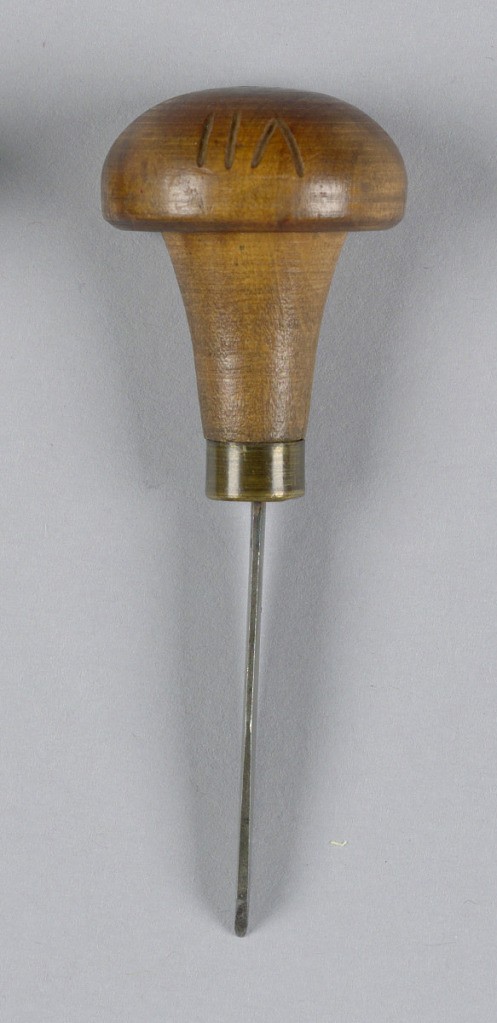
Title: Tool
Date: ca. 1870
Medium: Wood, steel, brass
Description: Dispay board (accessory 1) reads, "Wood Engraving Tools, Gravers used by DeWitt C. Hitchcock, (1824 - 1879), Given by D. C. Judson." One wooden-handled steel engraving tool of blade-like shape, with the ends cut at an angle along the edge to a point. Numbered VII on handle.